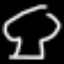
Label: mushroom